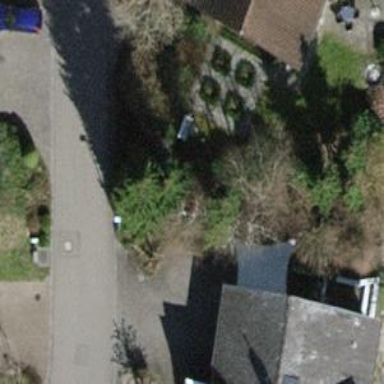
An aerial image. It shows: Hedge acting as barrier.